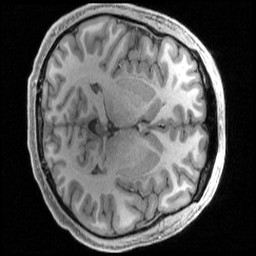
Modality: T1w
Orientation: axial
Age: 18
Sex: male
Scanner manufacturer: siemens
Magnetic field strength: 3 T
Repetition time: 2.4 s
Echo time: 0.00231 s